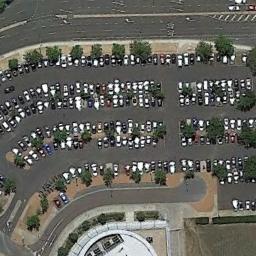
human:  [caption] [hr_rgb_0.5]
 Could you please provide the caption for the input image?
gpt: About half of the parking space in the parking lot is occupied .

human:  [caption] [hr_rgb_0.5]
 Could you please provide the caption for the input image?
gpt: There are many different colors and styles of cars in the parking lot .

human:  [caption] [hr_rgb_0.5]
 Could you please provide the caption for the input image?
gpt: The parking lot is full of cars next to some trees .

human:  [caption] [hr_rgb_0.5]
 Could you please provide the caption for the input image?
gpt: The parking lot has lots of cars arranged neatly in lines and some trees are among cars .

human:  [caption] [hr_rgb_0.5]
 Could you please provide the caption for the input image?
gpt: There are many green bushes and cars on the parking lot .